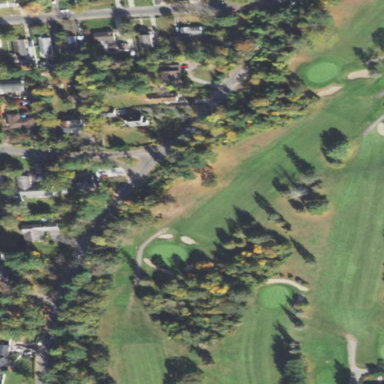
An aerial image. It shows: Rough grass area on golf course.